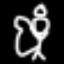
Label: angel